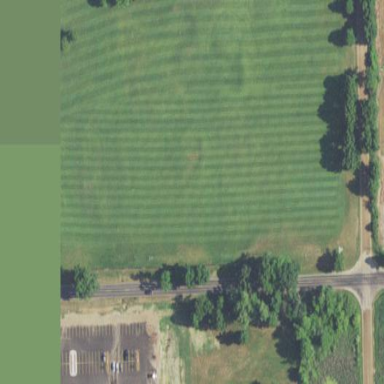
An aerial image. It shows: Driving range for golf on grass.